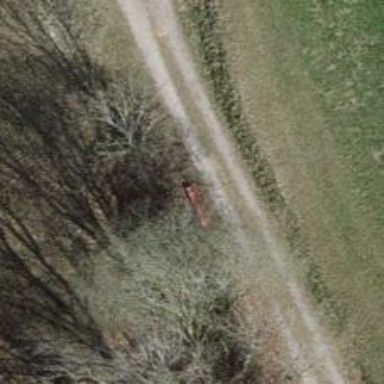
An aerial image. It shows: Bench.